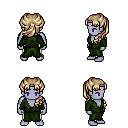
a pixel art fantasy rpg character, male body template, dark elf, purple skin, green robe, white pants, white blonde princess hairstyle, four views (front, back, left, right), 2x2 character sprite sheet, small pixel art, hard edges, no anti-aliasing